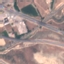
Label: Highway